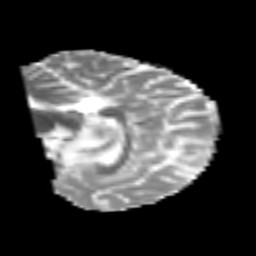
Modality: MD
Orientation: sagittal
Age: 25
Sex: male
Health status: healthy